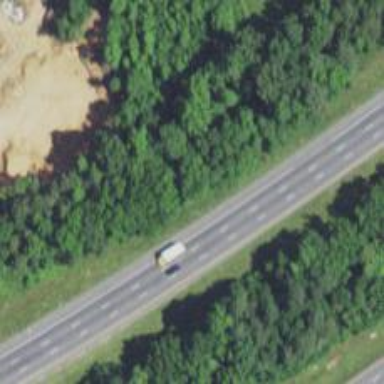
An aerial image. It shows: Motorway.